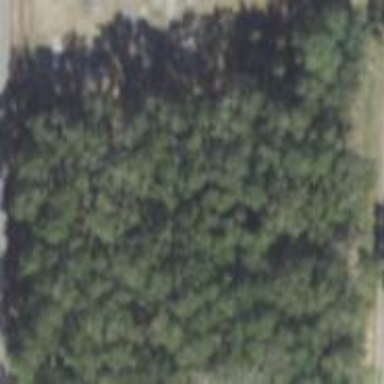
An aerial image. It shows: Mixed woodland area with various types of leaves.